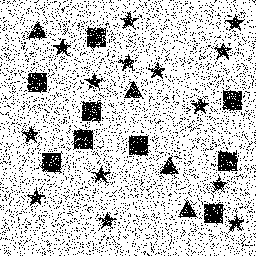
Squares: 9
Triangles: 4
Stars: 14
Total shapes: 27